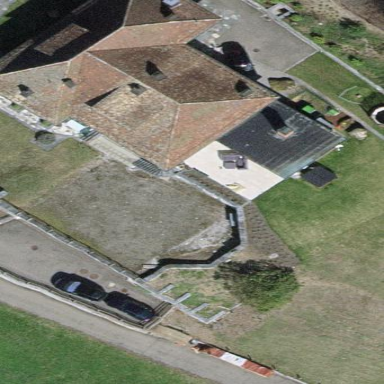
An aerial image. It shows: Detached building.